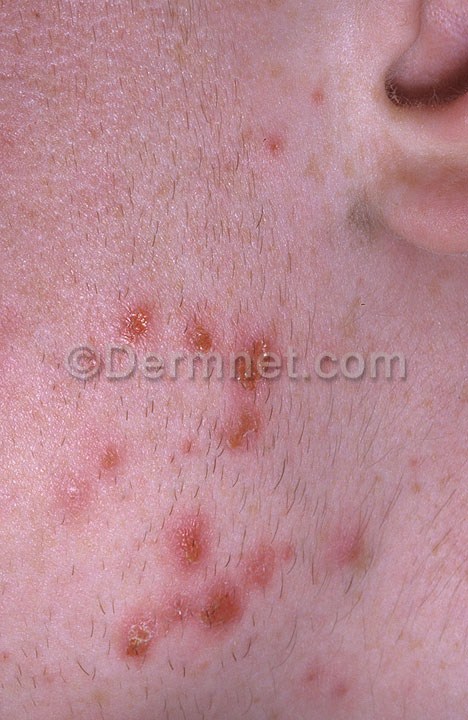
Disease: Hair Loss Photos Alopecia and other Hair Diseases